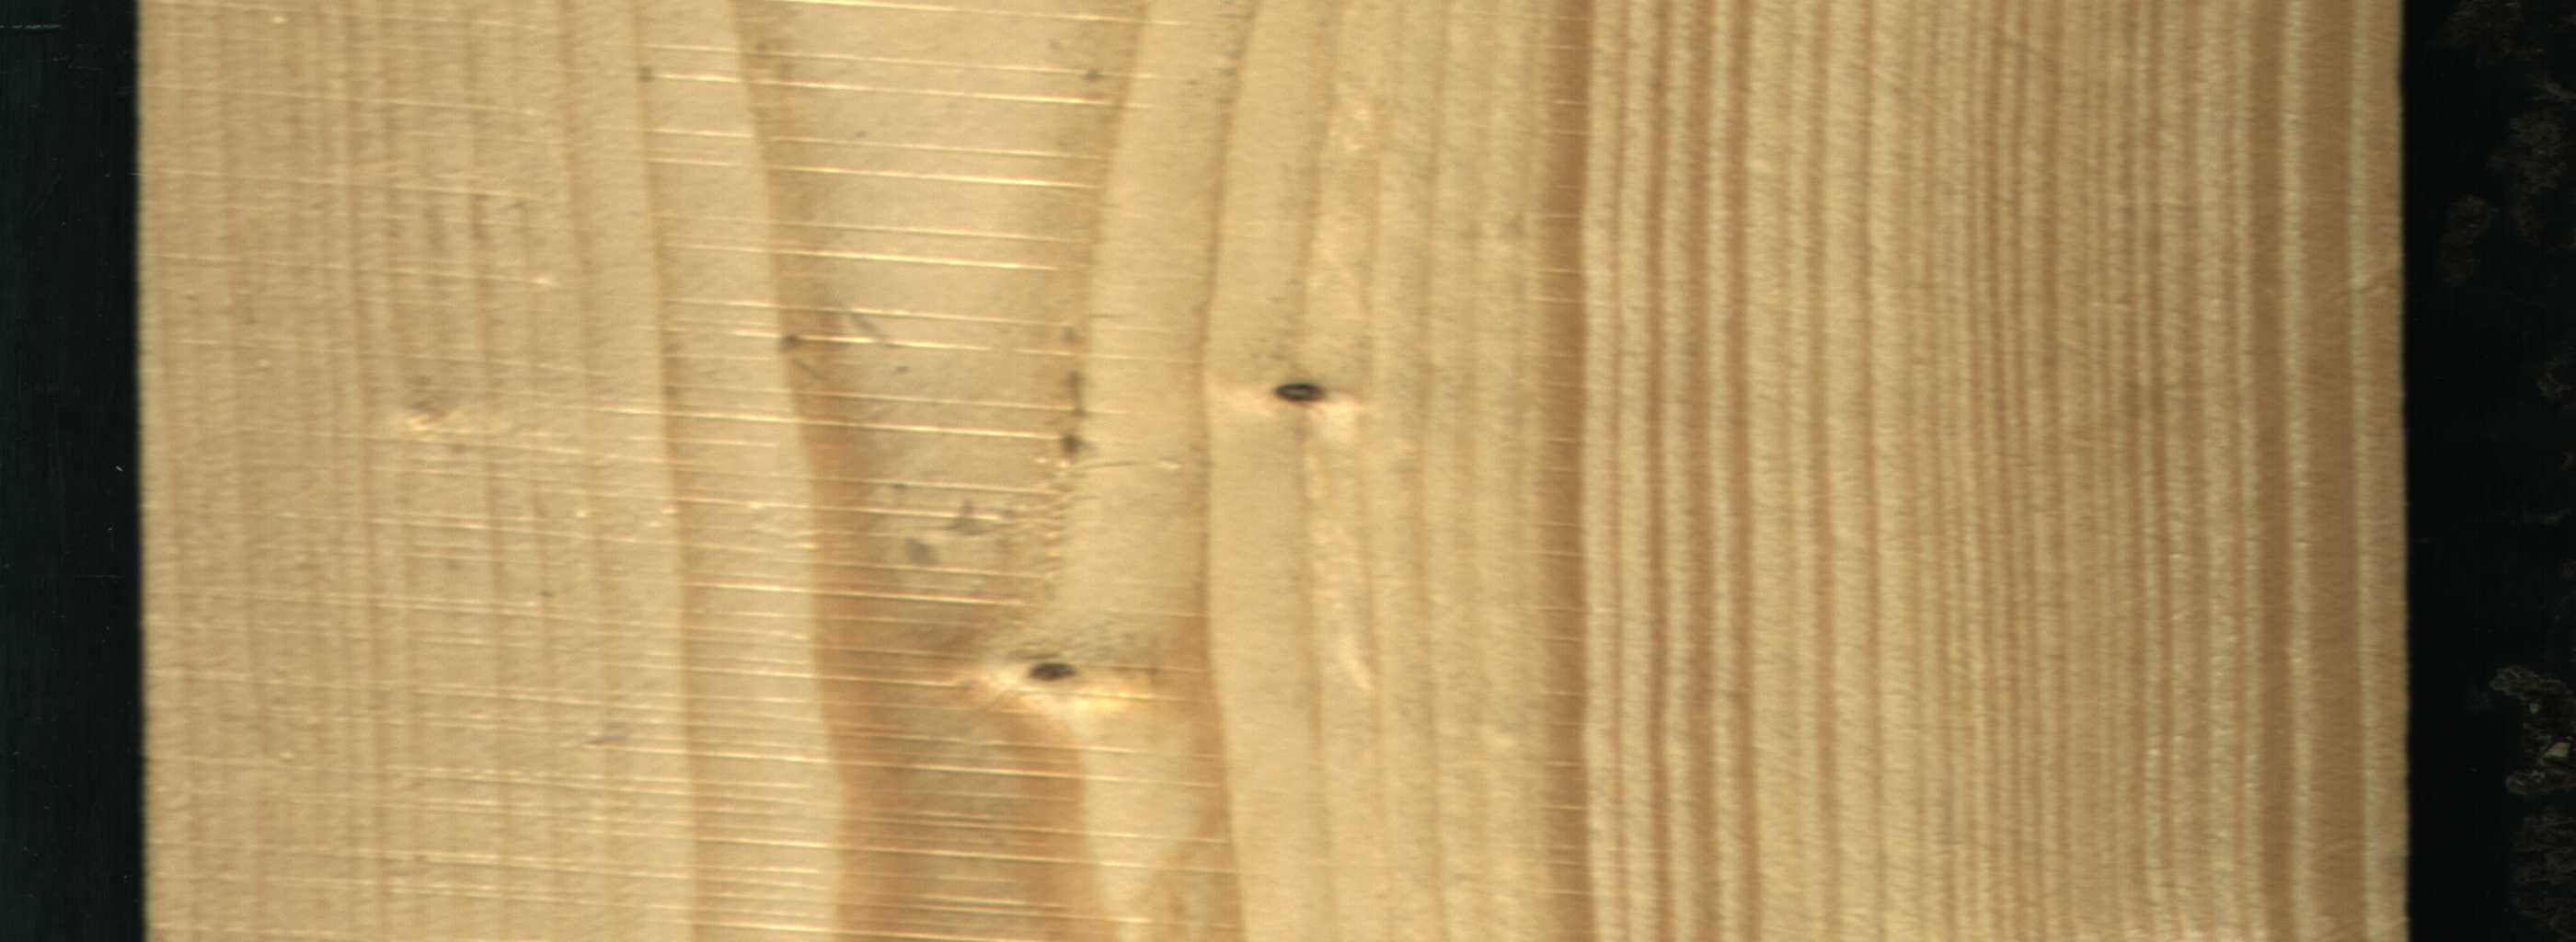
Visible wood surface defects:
Dead_Knot
Live_Knot